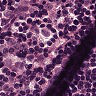
Metastatic tissue present: yes